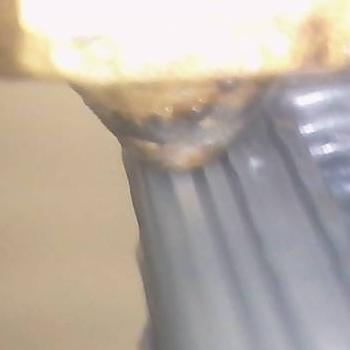
Flow rate: 49%